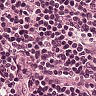
Metastatic tissue present: no